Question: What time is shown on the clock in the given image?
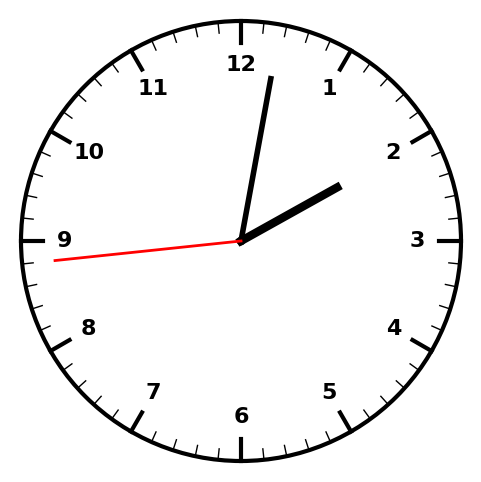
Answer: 02:01:44